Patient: sex F, age 33
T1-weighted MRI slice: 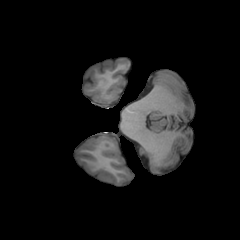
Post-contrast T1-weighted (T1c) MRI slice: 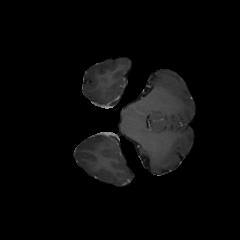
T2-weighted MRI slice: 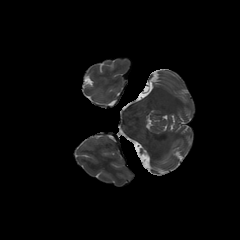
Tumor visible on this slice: no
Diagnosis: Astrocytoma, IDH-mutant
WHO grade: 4